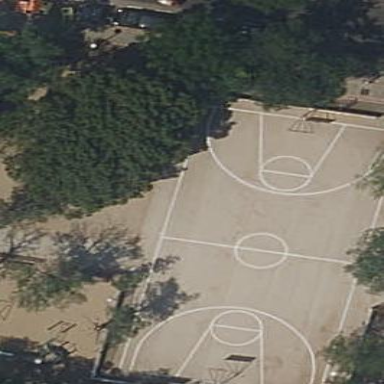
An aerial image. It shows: Basketball court with asphalt surface.